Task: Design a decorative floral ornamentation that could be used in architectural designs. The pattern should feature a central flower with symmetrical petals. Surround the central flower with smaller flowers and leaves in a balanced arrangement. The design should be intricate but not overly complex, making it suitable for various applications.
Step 1776:
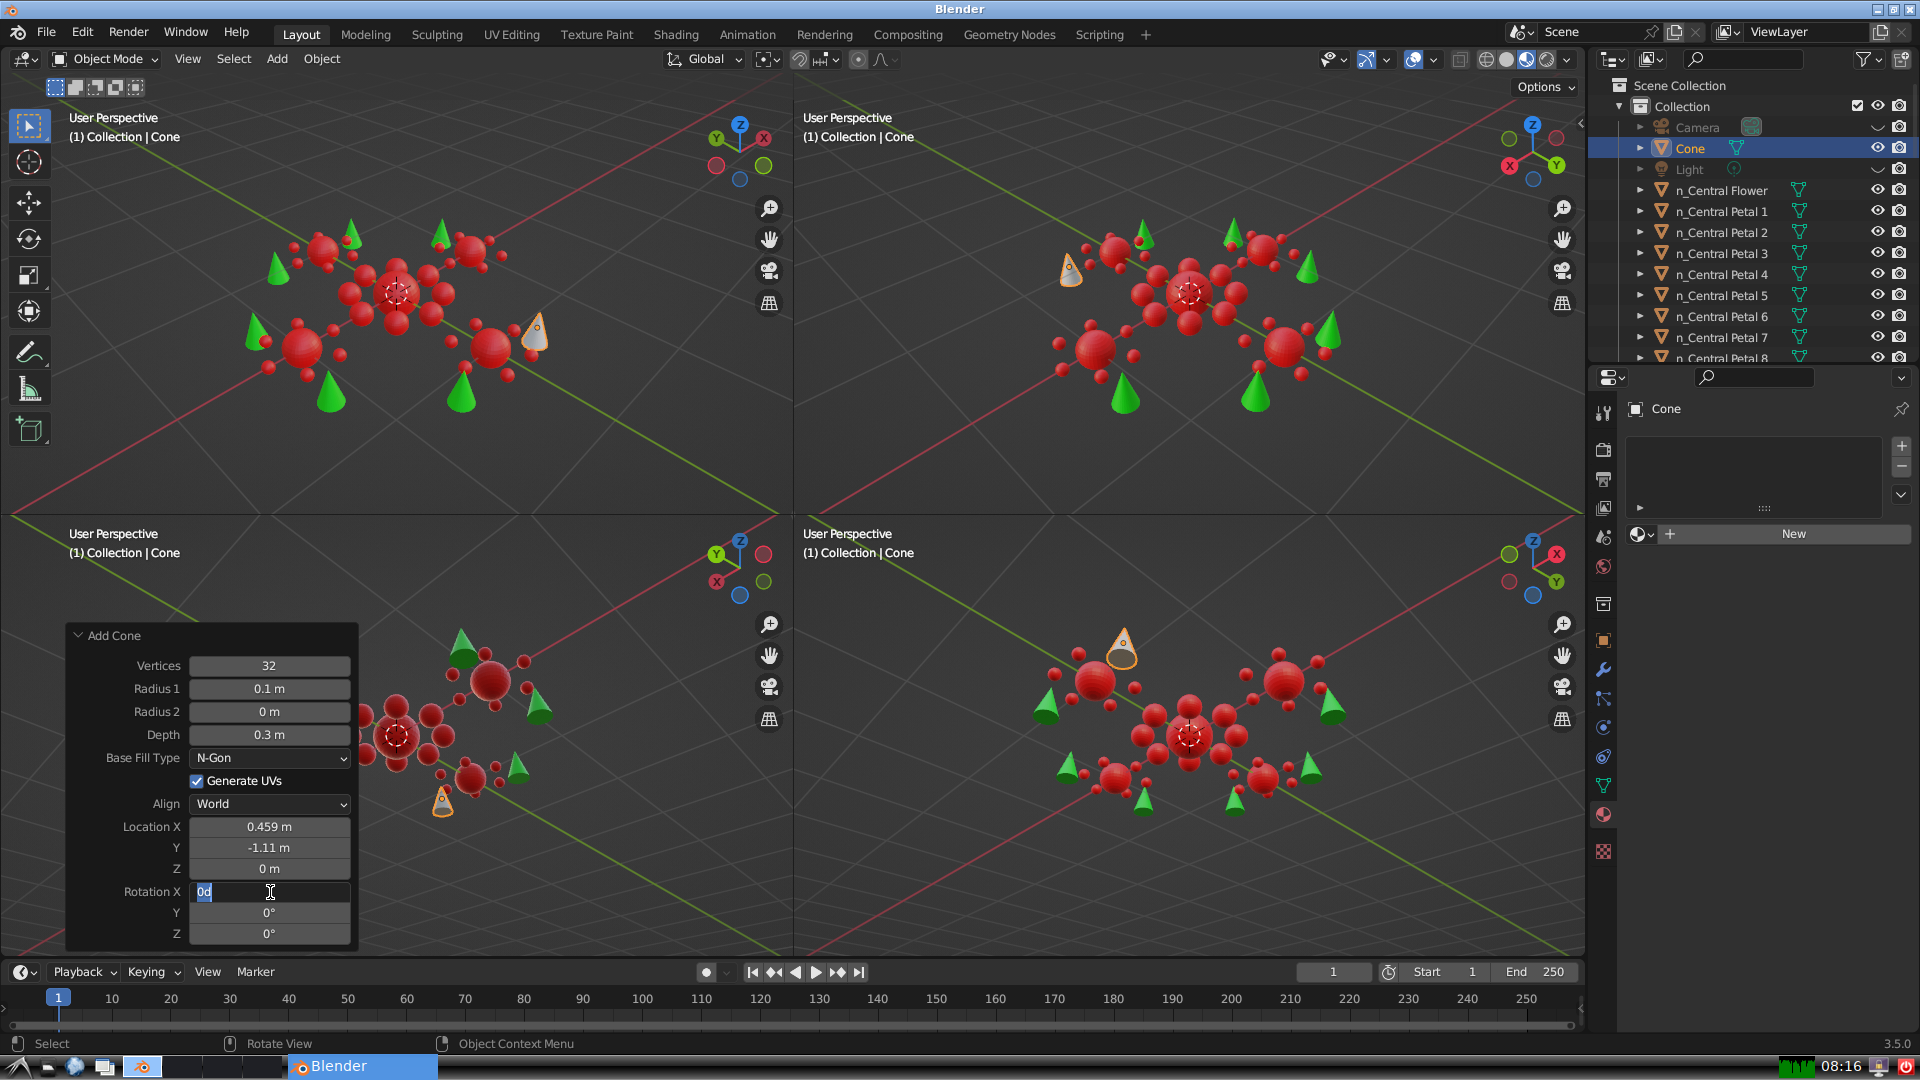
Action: input_text: 0.0